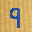
Label: 9